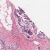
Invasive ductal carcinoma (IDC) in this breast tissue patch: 0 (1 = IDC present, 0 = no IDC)